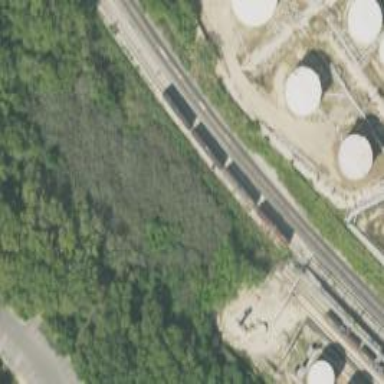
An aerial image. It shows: Railway spur for freight transportation carrying petroleum.